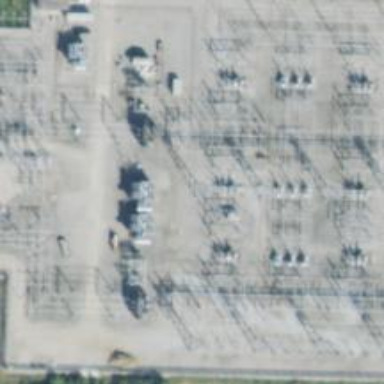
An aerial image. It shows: Switch for power supply.